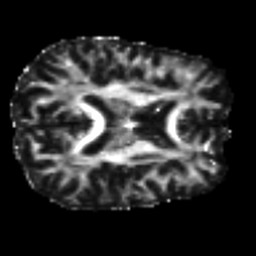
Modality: FA
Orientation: axial
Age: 40
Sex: female
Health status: ill
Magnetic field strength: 3 T
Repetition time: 8.4 s
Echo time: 0.0926 s